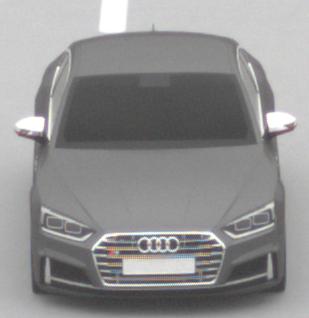
Make: Audi
Model: S5 Sportback
Detailed model: 8T Facelift
Model produced from: 2011
Model produced until: 2016
Doors: 5
Color: gray
Road condition: dry road
Daytime: midday
Contrast: low contrast